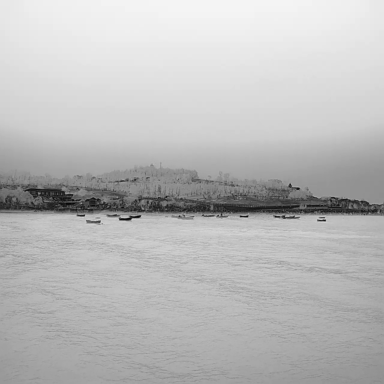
There are 13 bulk_carriers in the infrared image.